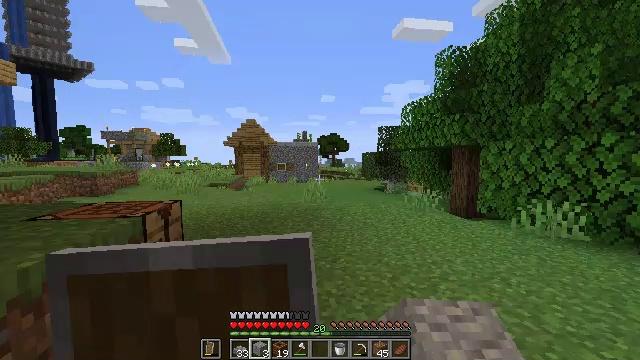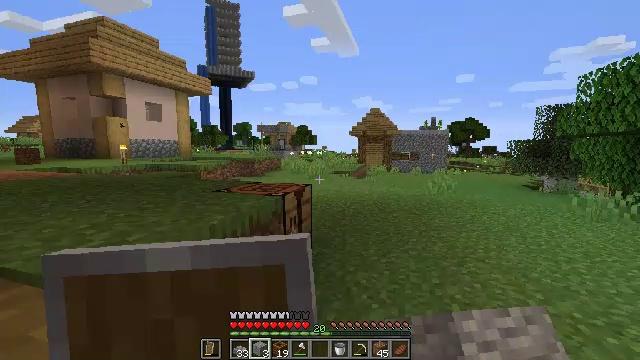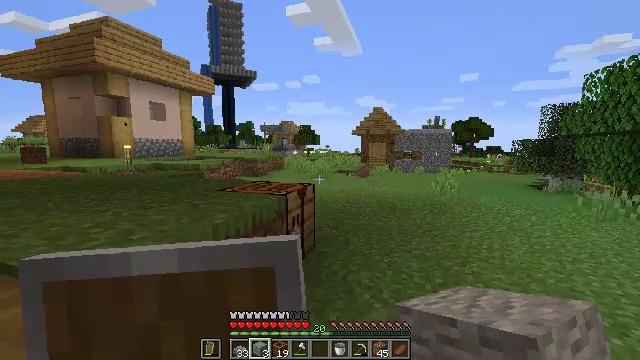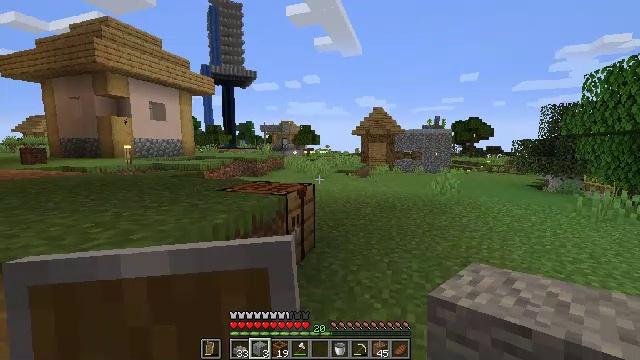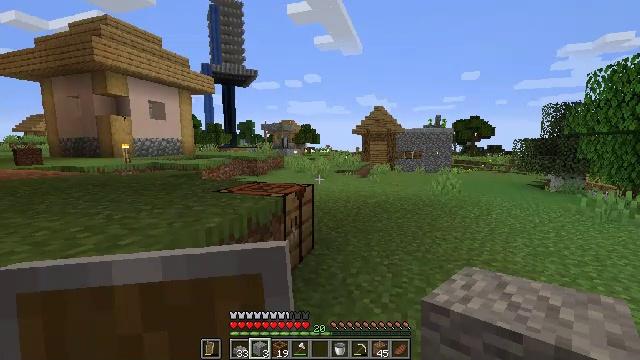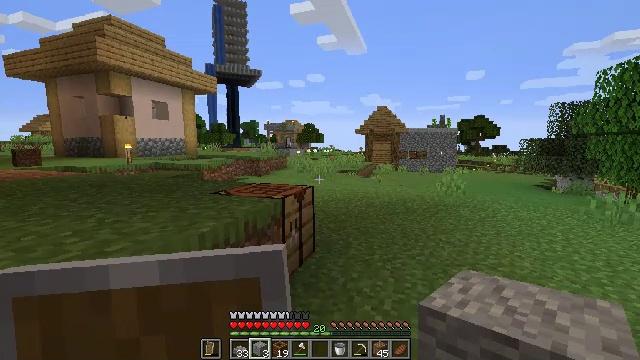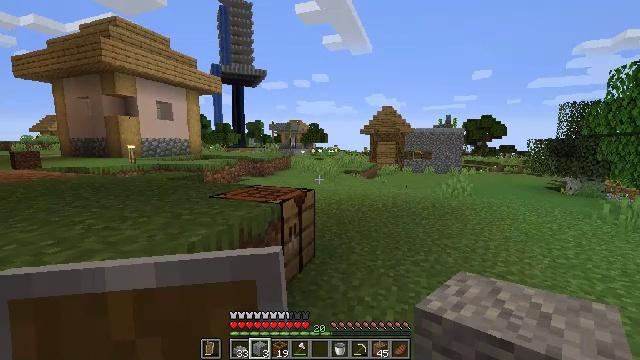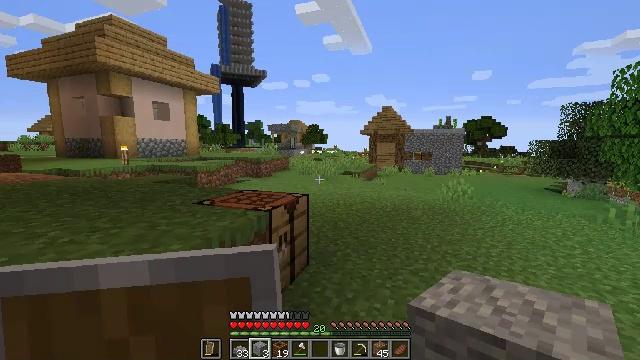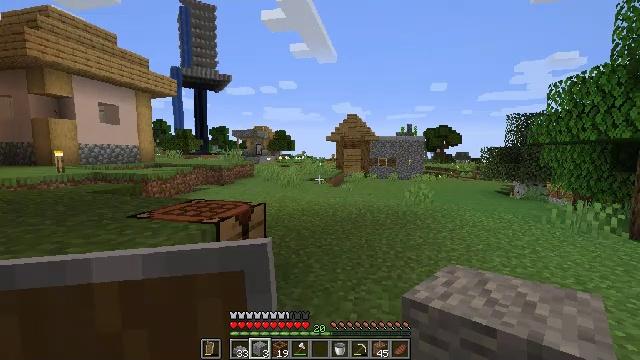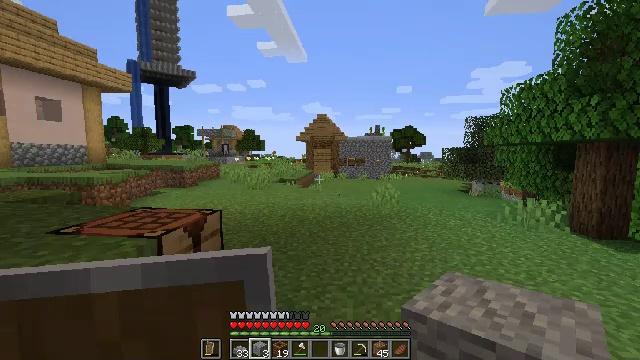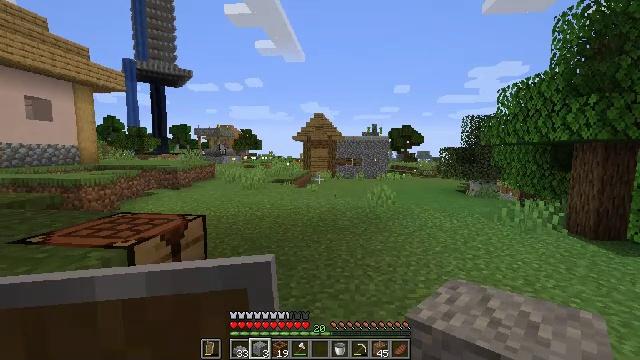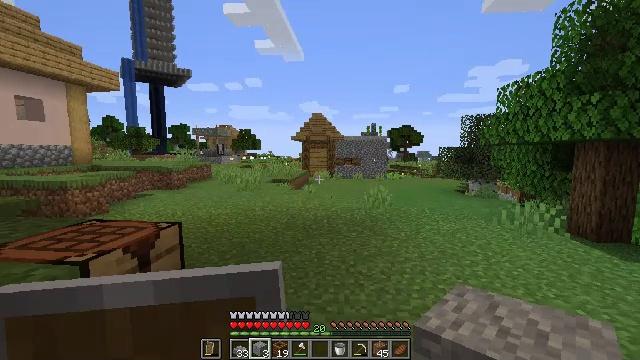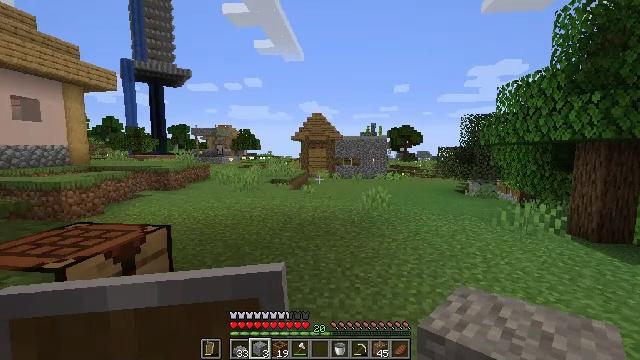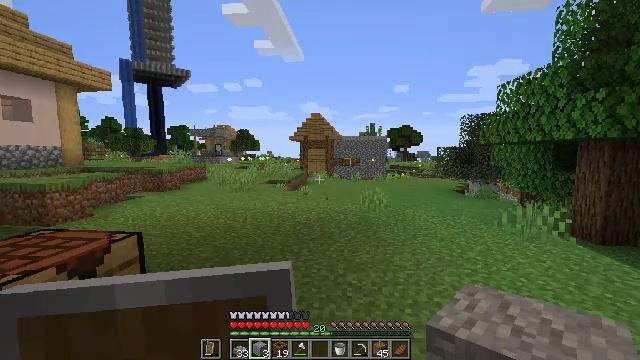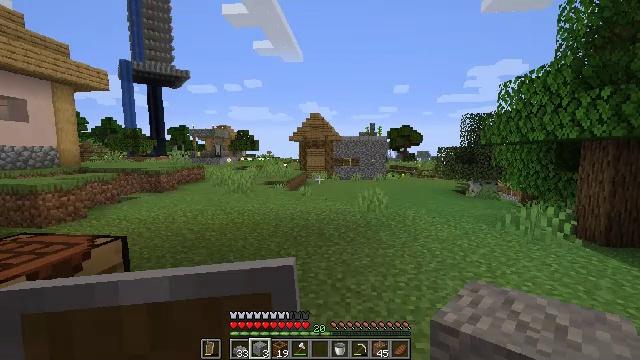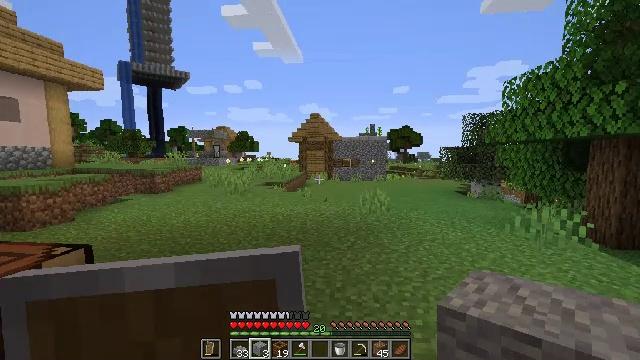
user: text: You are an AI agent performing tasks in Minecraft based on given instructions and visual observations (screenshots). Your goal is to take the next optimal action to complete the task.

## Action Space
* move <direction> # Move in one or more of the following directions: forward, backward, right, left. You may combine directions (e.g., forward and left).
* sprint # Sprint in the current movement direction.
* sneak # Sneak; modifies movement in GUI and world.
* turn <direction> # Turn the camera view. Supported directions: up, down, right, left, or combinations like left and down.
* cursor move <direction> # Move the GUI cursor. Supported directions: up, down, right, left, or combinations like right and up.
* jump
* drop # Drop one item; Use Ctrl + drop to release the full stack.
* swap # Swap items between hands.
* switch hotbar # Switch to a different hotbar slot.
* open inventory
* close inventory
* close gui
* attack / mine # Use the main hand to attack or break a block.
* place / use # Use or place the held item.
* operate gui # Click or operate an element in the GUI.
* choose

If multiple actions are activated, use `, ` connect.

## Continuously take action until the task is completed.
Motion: motion action
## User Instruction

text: Craft sugar.
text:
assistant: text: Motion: turn left and down
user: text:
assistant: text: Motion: no_op
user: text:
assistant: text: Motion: no_op
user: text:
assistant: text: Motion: move forward
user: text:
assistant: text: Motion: move forward
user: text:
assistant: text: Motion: move forward, turn left
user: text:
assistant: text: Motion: move forward
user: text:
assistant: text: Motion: move forward and move right, turn right and up
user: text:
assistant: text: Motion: move forward and move right, turn right
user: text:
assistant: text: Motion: move forward and move right
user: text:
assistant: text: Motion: move forward and move right
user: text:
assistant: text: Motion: move forward and move right
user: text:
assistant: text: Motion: move forward
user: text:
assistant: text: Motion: move forward
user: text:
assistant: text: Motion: move forward
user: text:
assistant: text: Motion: move forward
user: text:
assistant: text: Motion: no_op
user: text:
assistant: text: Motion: no_op
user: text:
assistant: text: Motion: no_op
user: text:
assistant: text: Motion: no_op
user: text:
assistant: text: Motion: no_op
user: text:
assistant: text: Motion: no_op
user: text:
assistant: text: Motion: no_op
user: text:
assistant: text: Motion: move forward
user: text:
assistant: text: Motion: move forward
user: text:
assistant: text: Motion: no_op
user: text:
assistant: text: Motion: move forward
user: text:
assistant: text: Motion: move forward
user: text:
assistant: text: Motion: move forward
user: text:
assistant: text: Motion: move forward